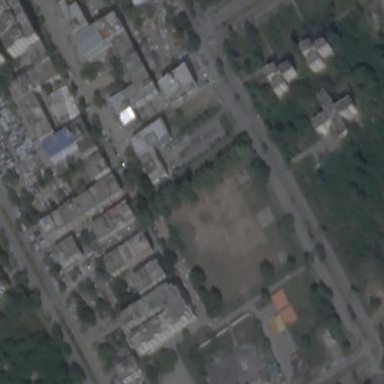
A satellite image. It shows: Park with cricket sports facilities.